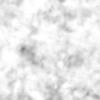
Label: no_change